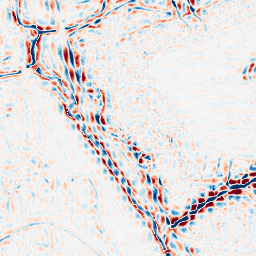
Category: wavelet
Decomposition family: wavelet_biorthogonal
Decomposition parameters: wavelet: bior5.5
level: 3
Upsampling method: bicubic_16x
Upsampling parameters: scale: 16
Upsampling scale: 16